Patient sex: F
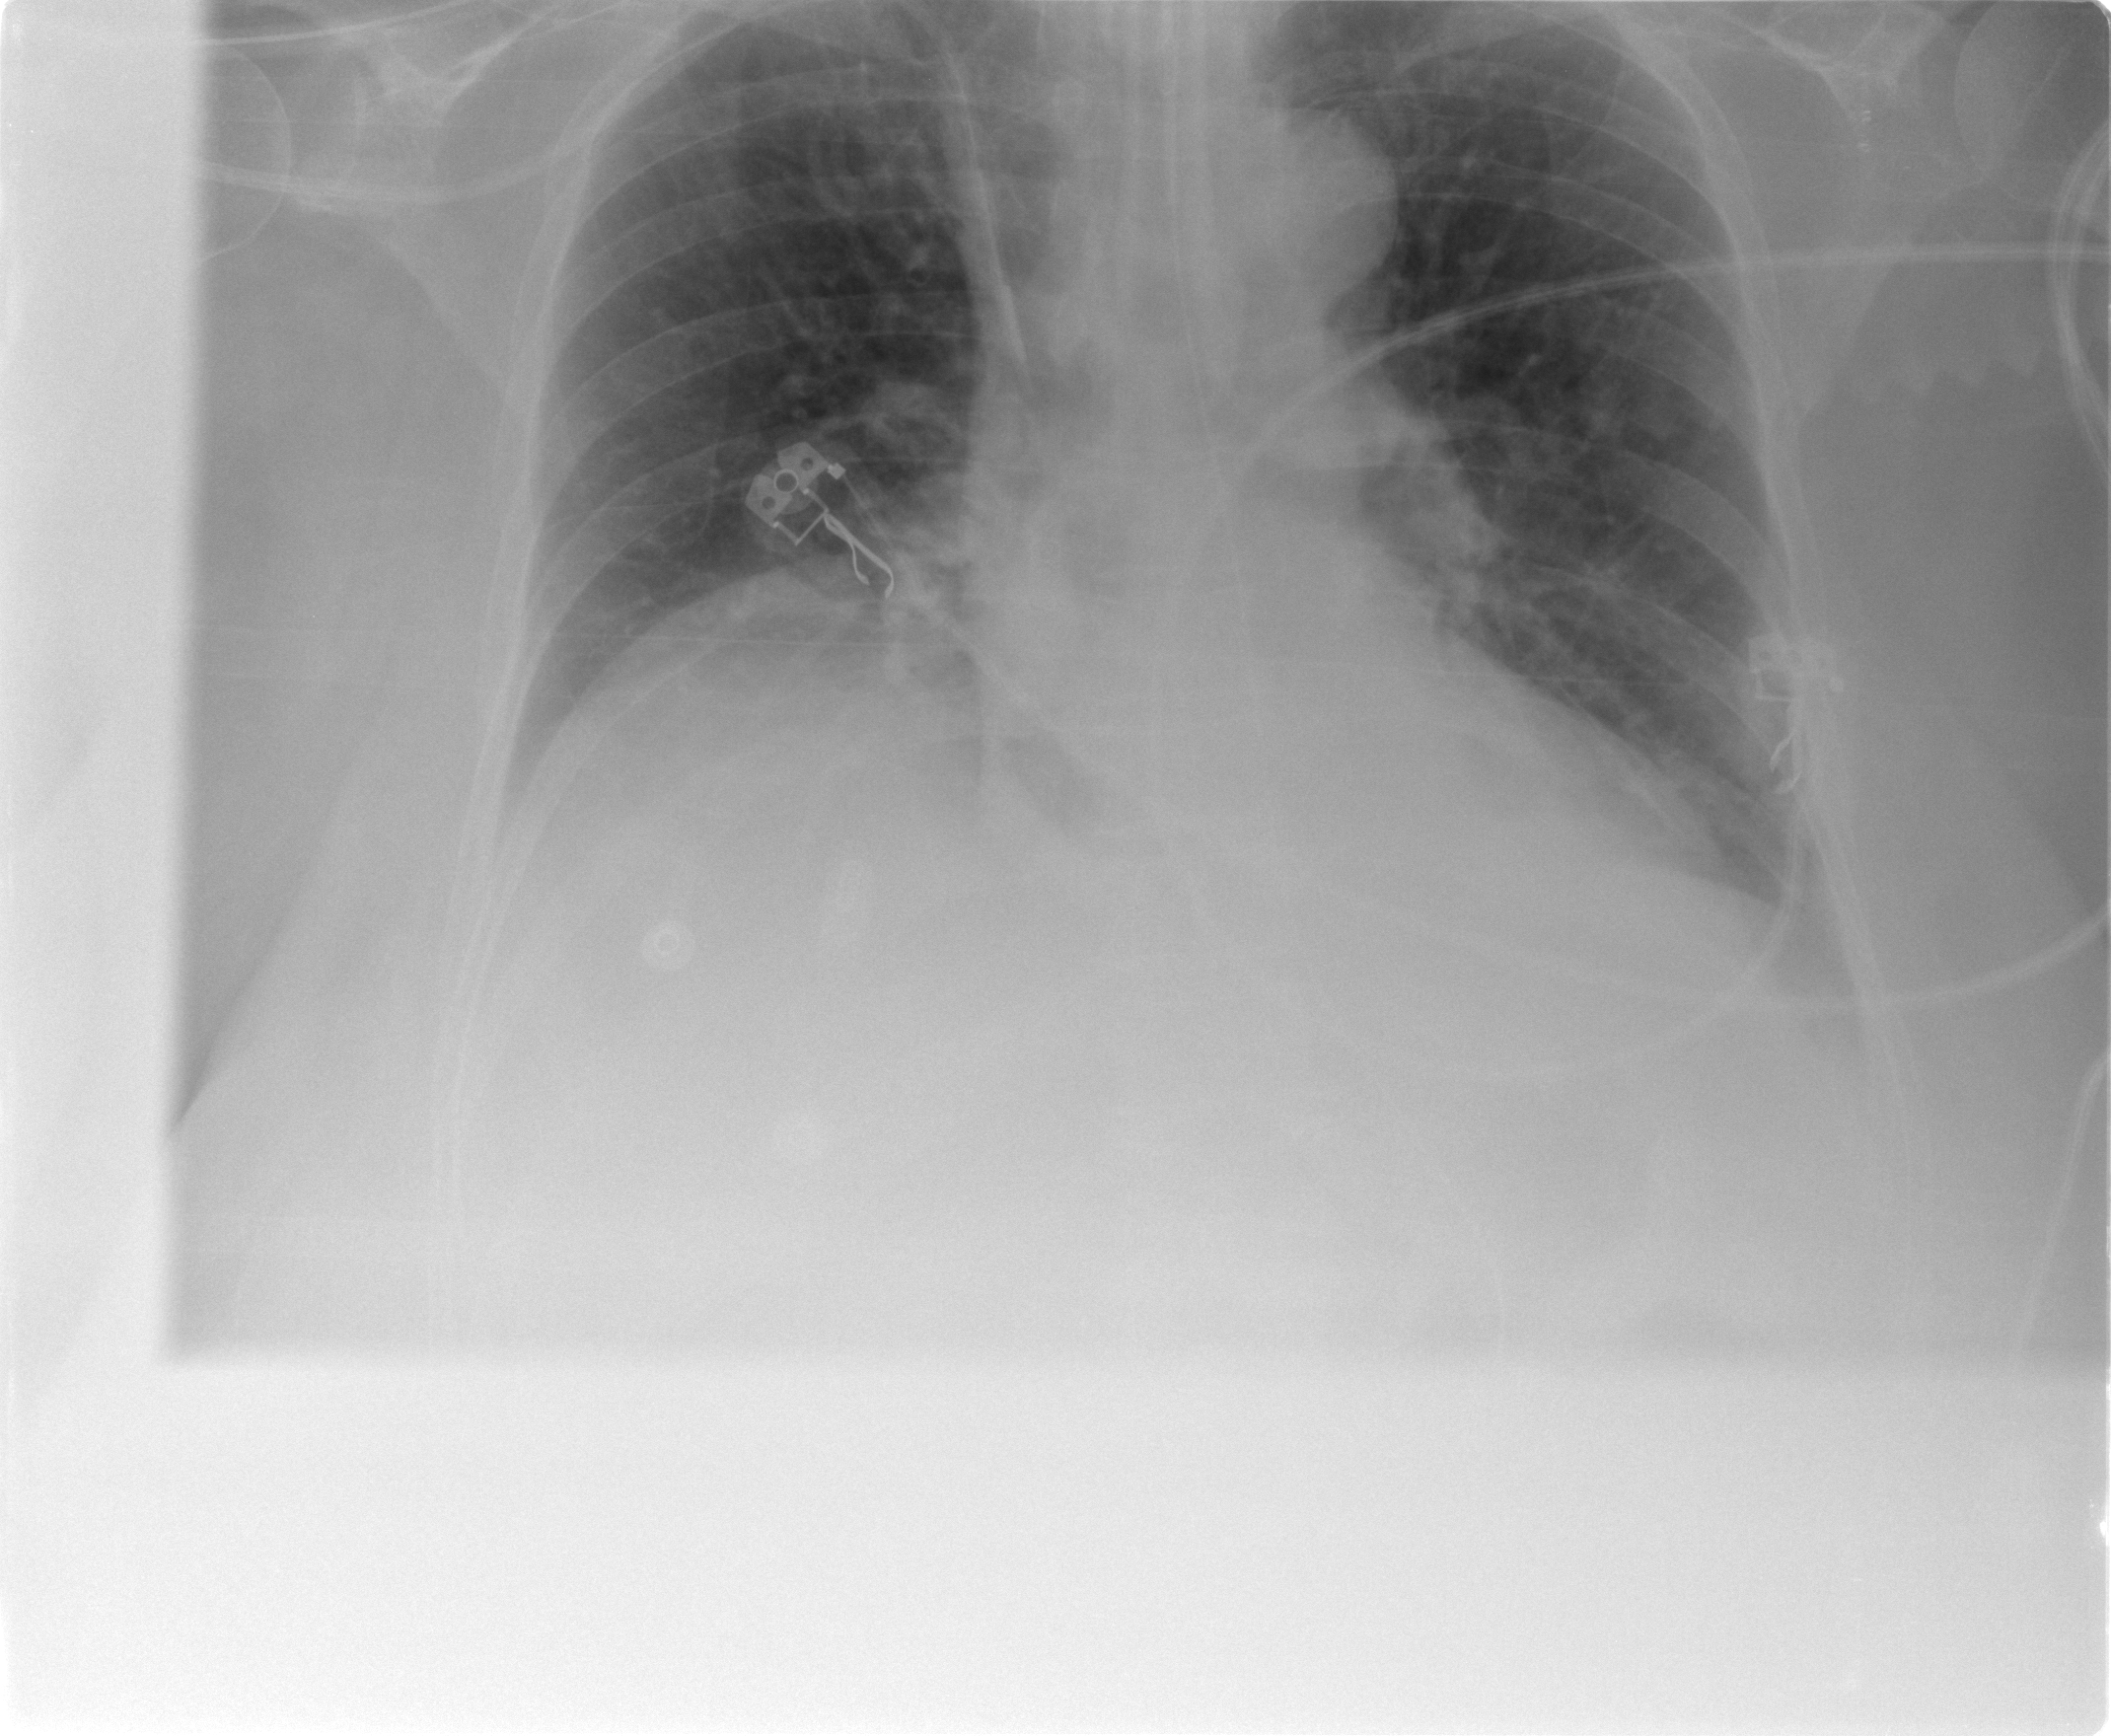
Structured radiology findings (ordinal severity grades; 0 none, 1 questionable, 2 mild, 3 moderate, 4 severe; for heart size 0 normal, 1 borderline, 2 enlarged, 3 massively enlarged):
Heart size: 1
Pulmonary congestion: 2
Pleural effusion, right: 1
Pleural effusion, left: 1
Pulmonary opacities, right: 2
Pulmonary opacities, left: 0
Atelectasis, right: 2
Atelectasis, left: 2